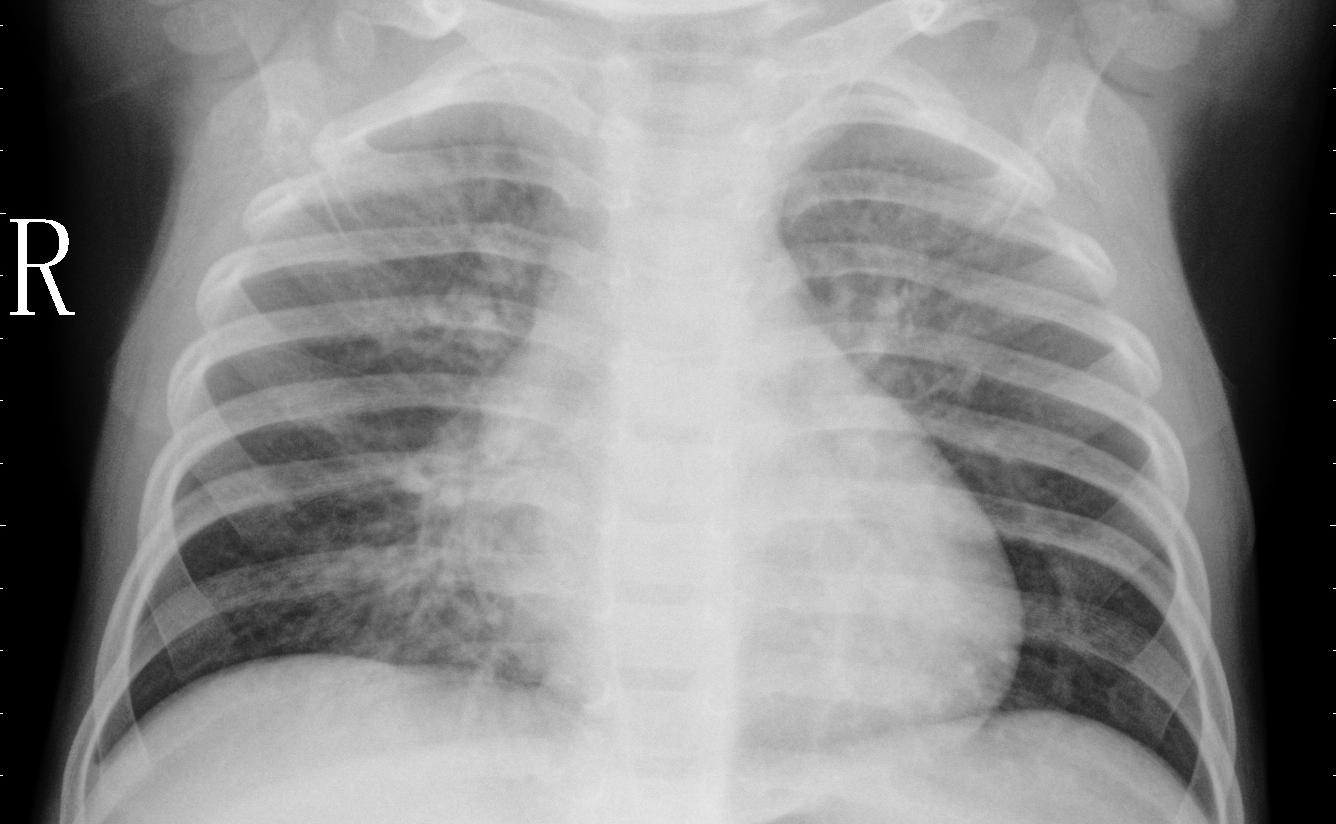
Diagnosis: PNEUMONIA